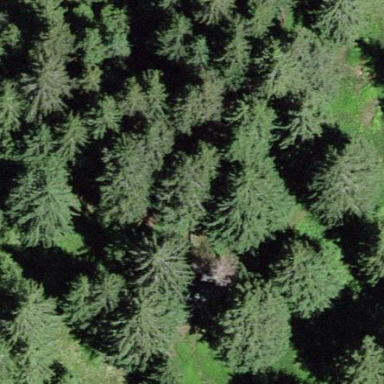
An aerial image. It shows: Forest area.